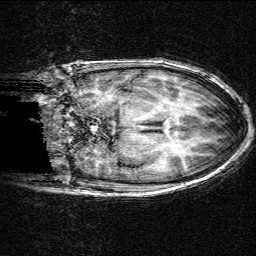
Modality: T1w
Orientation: coronal
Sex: female
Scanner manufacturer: siemens
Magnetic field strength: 3 T
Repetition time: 2.3 s
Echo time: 0.00336 s